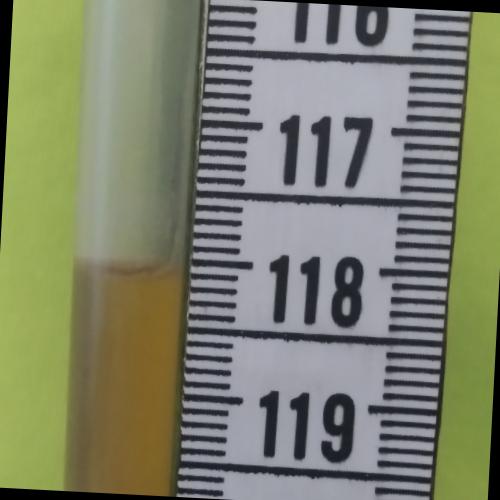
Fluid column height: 118.1 cm